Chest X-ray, PA view. Patient: 37 years old, sex M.
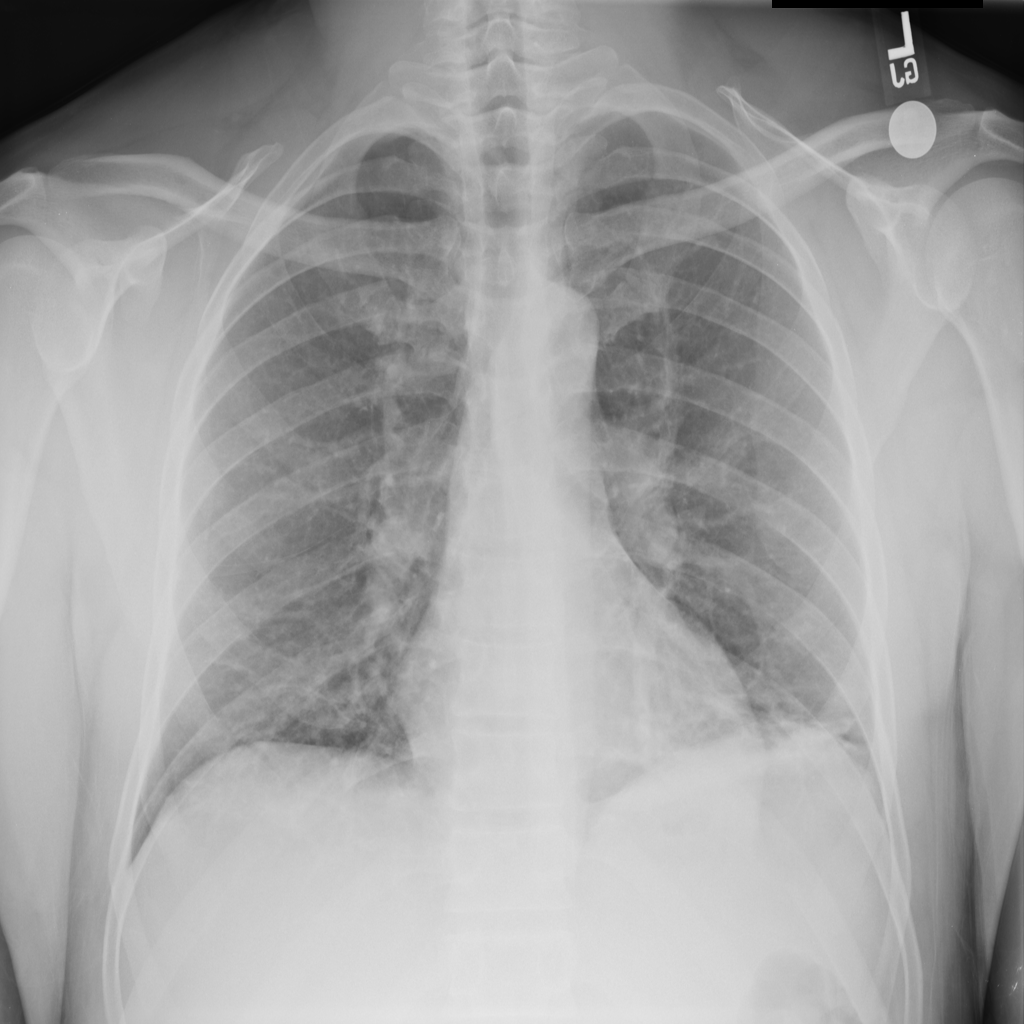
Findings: Atelectasis